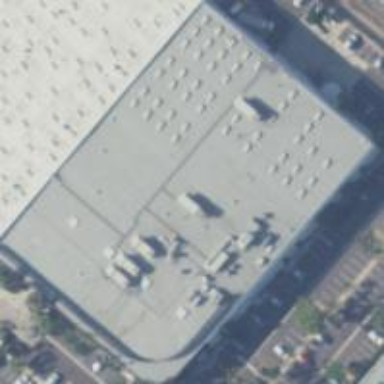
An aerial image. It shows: Industrial building.